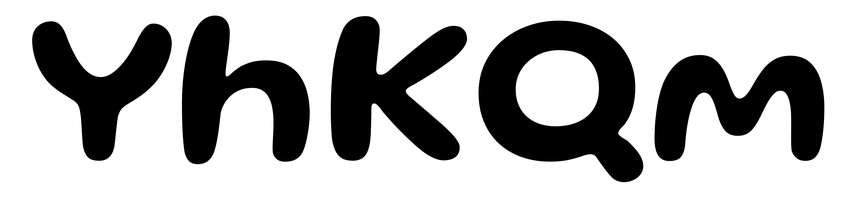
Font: Gluten_Medium